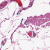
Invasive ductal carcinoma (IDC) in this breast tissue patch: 0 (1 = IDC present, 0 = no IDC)